Question: I want a tab control like this
The tab which is exactly in the picture is used by me in a C# project. This is a component offered by componentone studio with many custom options. But i can't find any plugins for java which can do things like this. Look and Feel doesn't work good at all. Can anyone tell me how to add stylish tab control to my application. As i am new to java please give me a detailed answer. Thanks in advance.
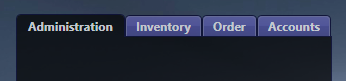
Answer: It's , <URL>.
<URL> class.
Code example for page:
'''
JTabbedPane tabbedPane = new JTabbedPane();
ImageIcon icon = createImageIcon("images/middle.gif");
JComponent panel1 = makeTextPanel("Panel #1");
tabbedPane.addTab("Tab 1", icon, panel1,
"Does nothing");
tabbedPane.setMnemonicAt(0, KeyEvent.VK_1);
JComponent panel2 = makeTextPanel("Panel #2");
tabbedPane.addTab("Tab 2", icon, panel2,
"Does twice as much nothing");
tabbedPane.setMnemonicAt(1, KeyEvent.VK_2);
JComponent panel3 = makeTextPanel("Panel #3");
tabbedPane.addTab("Tab 3", icon, panel3,
"Still does nothing");
tabbedPane.setMnemonicAt(2, KeyEvent.VK_3);
JComponent panel4 = makeTextPanel(
"Panel #4 (has a preferred size of 410 x 50).");
panel4.setPreferredSize(new Dimension(410, 50));
tabbedPane.addTab("Tab 4", icon, panel4,
"Does nothing at all");
tabbedPane.setMnemonicAt(3, KeyEvent.VK_4);
protected JComponent makeTextPanel(String text) {
JPanel panel = new JPanel(false);
JLabel filler = new JLabel(text);
filler.setHorizontalAlignment(JLabel.CENTER);
panel.setLayout(new GridLayout(1, 1));
panel.add(filler);
return panel;
}
protected static ImageIcon createImageIcon(String path) {
java.net.URL imgURL = TabbedPaneDemo.class.getResource(path);
if (imgURL != null) {
return new ImageIcon(imgURL);
} else {
System.err.println("Couldn't find file: " + path);
return null;
}
}
'''
<URL>.